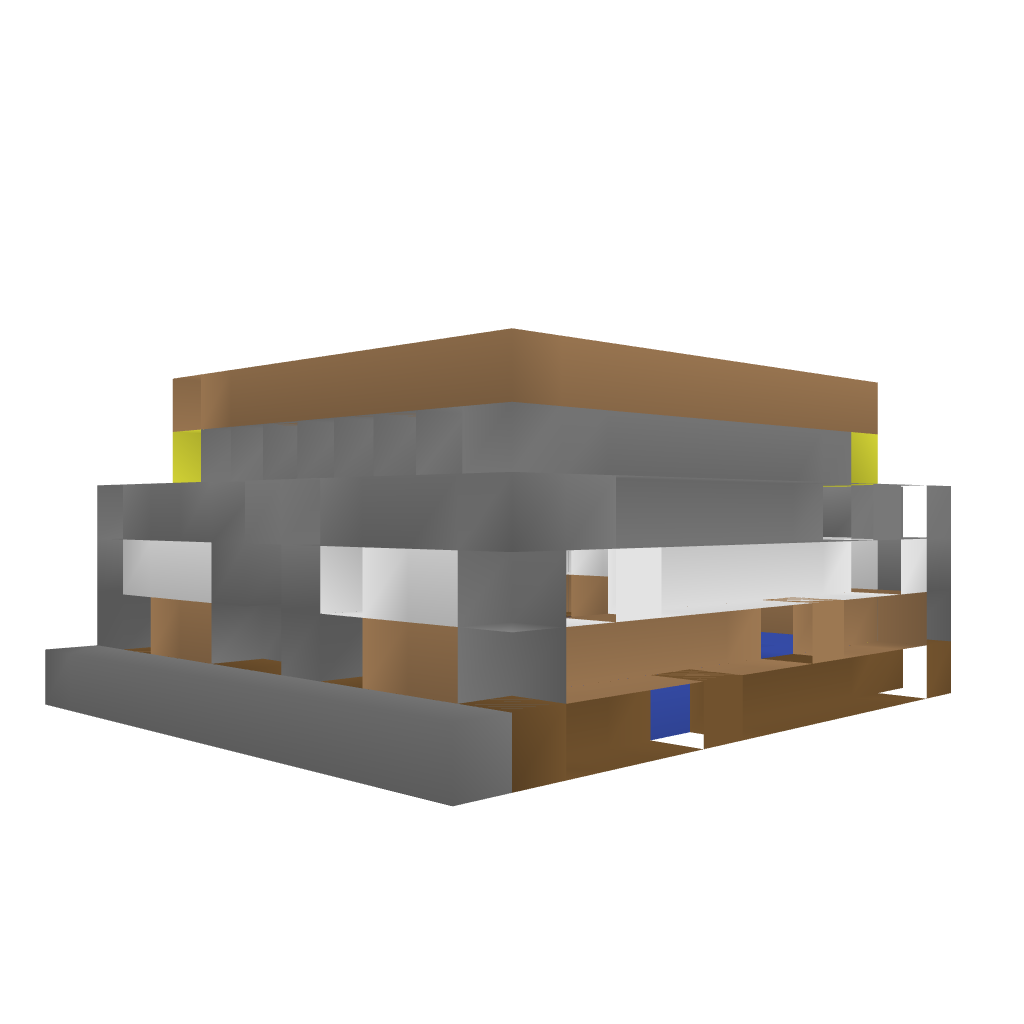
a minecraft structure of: w4rl0's Basic House blocked wood glass and stone